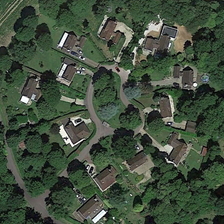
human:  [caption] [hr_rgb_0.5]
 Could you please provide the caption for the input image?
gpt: some buildings and many green trees are in a medium residential area .

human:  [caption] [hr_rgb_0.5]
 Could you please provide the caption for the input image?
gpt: some buildings and many green trees are in a medium residential area .

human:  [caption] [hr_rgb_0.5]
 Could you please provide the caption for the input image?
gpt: some buildings and many green trees are in a medium residential area .

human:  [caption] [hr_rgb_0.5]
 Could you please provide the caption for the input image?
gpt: some buildings and many green trees are in a medium residential area .

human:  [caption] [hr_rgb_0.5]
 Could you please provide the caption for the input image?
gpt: some buildings and many green trees are in a medium residential area .